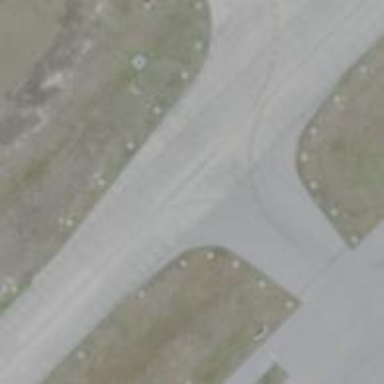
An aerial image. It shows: Image of taxiway at airport.